Interaction volume radius: 5 \u00c5
Interaction volume height: 10 \u00c5
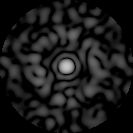
Disorder parameter: 0.8206